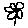
Label: flower